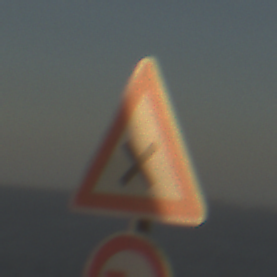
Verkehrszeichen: KreuzungOderEinmuendung
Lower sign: UeberholverbotKraftfahrzeuge
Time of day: SunriseSunset
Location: Outdoor (Nature)
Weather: PartlyCloudy
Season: NotSpecified
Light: Natural